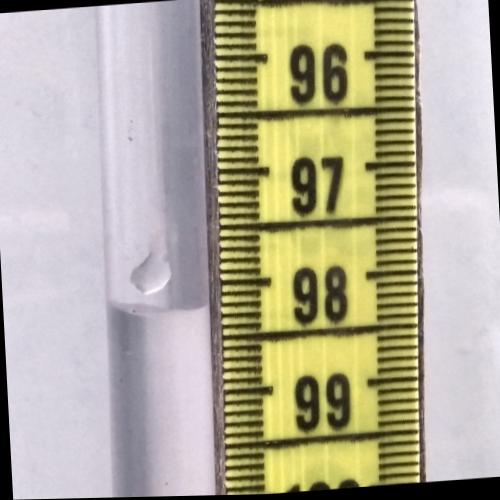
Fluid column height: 98.2 cm